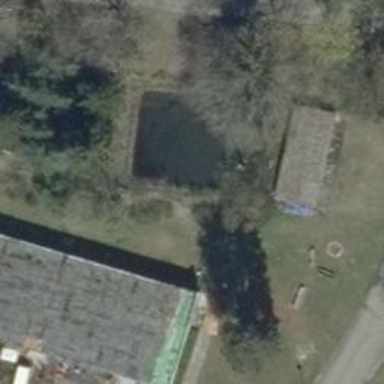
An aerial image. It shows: Fire water pond meant for emergency use.